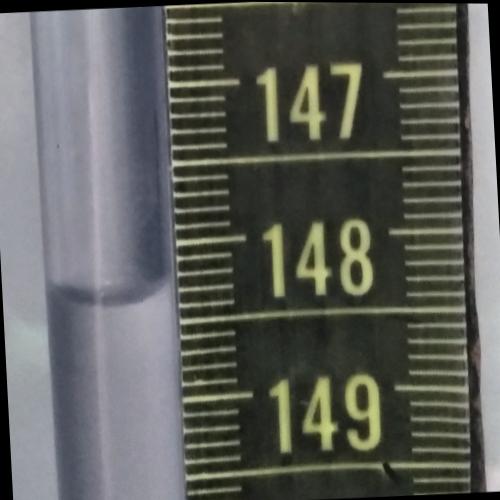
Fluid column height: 148.3 cm